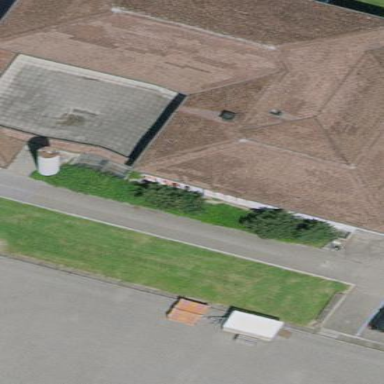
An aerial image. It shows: Public building.